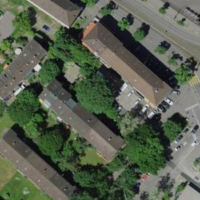
EUNIS habitat code: 54
Species observed at this site:
Fagopyrum esculentum